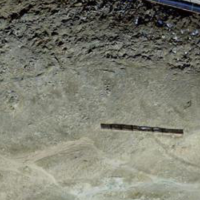
EUNIS habitat code: 48
Species observed at this site:
Achillea nana